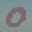
Label: 0